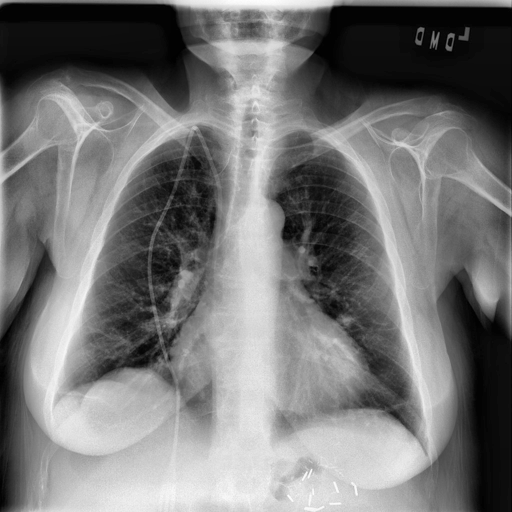
Finding: NORMAL